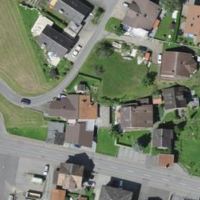
EUNIS habitat code: 54
Species observed at this site:
Ajuga reptans